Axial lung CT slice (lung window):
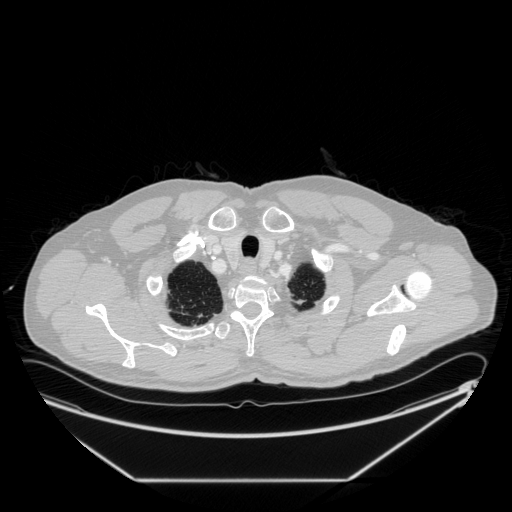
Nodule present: no